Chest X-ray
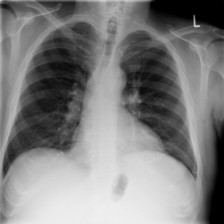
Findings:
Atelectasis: negative
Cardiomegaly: negative
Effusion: negative
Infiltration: negative
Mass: negative
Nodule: negative
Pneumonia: negative
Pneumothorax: negative
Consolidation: negative
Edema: negative
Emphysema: negative
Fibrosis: negative
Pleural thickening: negative
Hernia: negative